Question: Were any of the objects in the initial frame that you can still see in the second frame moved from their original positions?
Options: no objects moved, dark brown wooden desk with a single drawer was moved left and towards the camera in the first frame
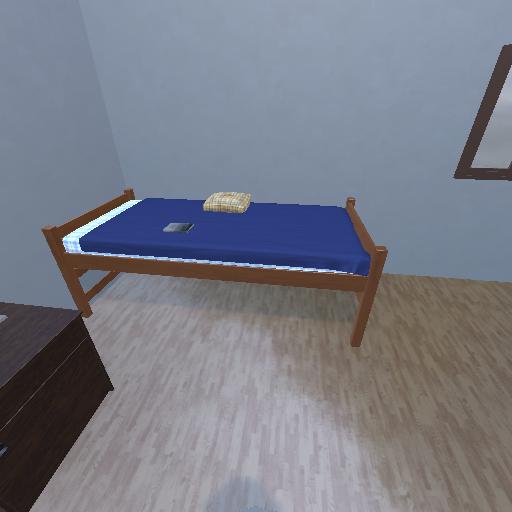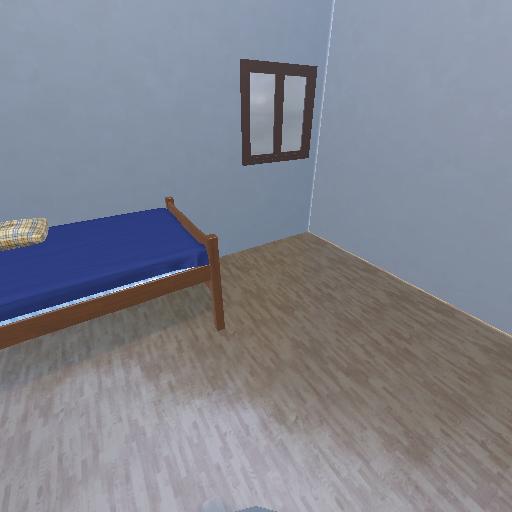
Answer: no objects moved